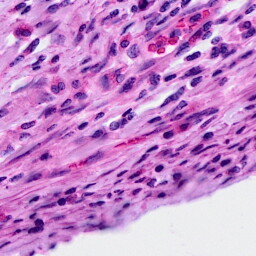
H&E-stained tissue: Cervix